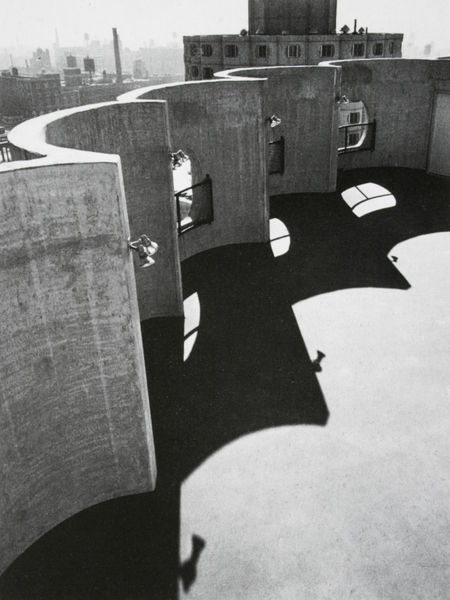
Titel: Dachterasse
Künstler: Bertrand Goldberg
Standort: Chicago
Institution: Raymond-Hilliard-Center
Schlagwörter: schatten, stadt, fenster, lampen, licht, dach, gebäude, wand, architektur, gitter, sonne, terrasse, schlagschatten, bogen, fläche, mauer, beleuchtung, foto, fotografie, bögen, segment, beton, öffnungen, nischen, halrund, gegenstück